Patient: sex F, age 28
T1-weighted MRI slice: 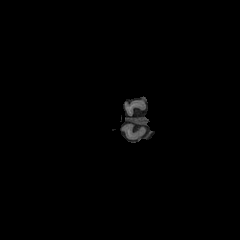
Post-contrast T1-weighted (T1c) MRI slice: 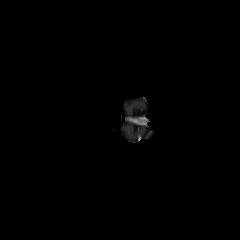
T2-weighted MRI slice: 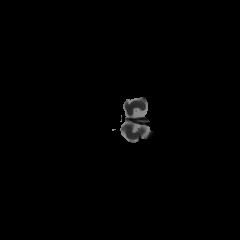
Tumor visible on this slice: no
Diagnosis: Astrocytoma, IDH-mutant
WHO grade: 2